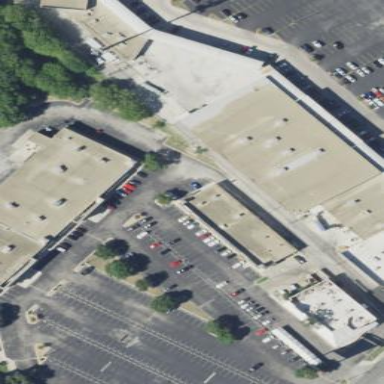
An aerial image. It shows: Retail building.